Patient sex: F
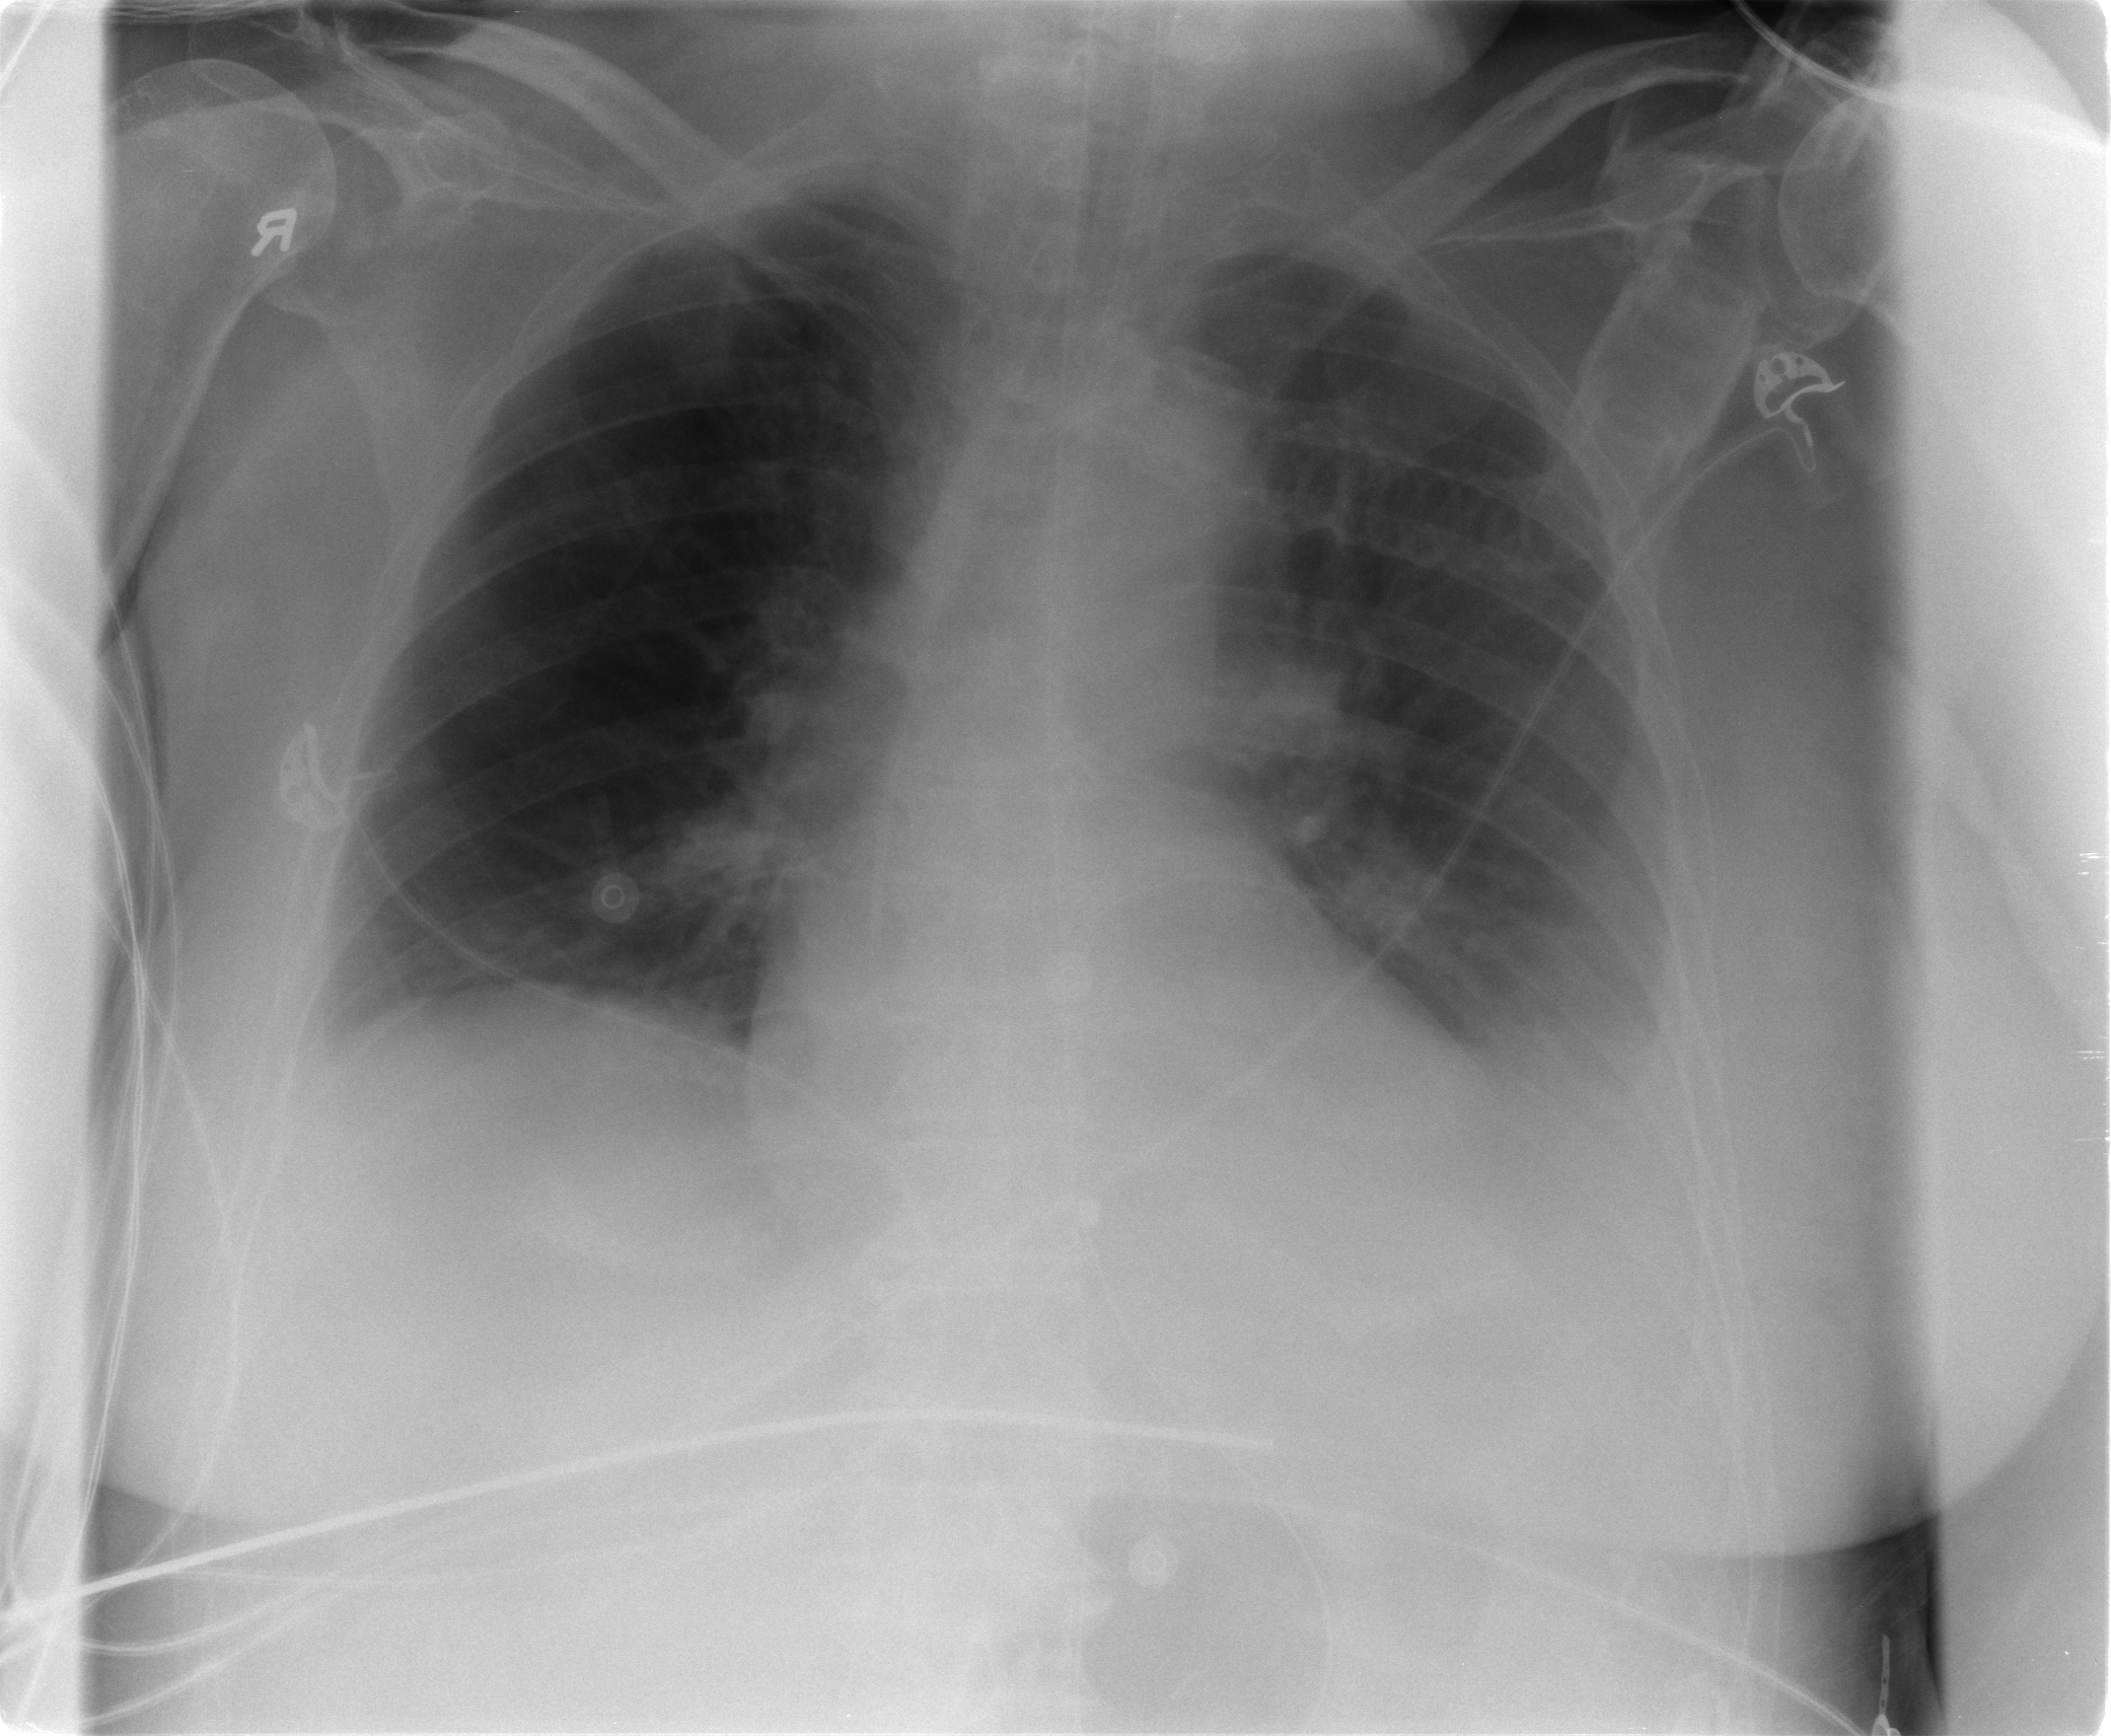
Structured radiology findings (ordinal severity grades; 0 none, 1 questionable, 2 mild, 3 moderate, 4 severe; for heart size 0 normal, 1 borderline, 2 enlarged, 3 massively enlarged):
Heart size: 0
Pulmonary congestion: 0
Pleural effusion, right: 0
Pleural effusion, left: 2
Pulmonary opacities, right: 0
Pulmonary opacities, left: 0
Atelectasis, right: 0
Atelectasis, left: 2